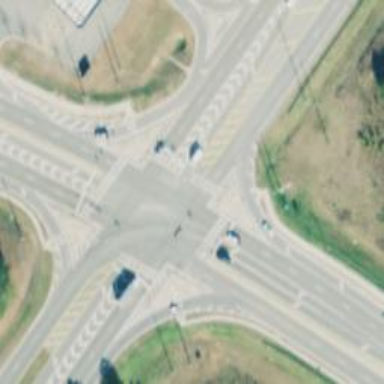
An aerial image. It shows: Marked crossing on the road.